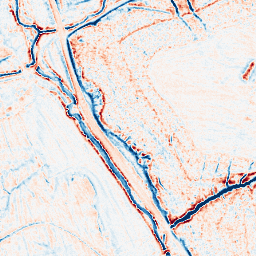
Category: edge_preserving
Decomposition family: anisotropic_diffusion
Decomposition parameters: iterations: 10
kappa: 100
gamma: 0.2
Upsampling method: sinc_blackman
Upsampling parameters: scale: 4
kernel_size: 8
Upsampling scale: 4